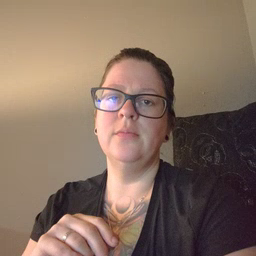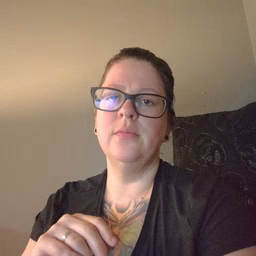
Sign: finish